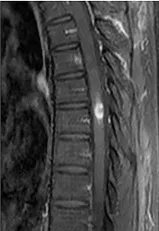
Sagittal.
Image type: radiology (mri)